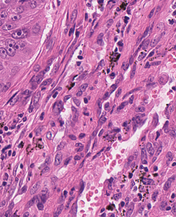
Tumor epithelial tissue: yes
Tumor-associated stroma tissue: yes
Normal tissue: no